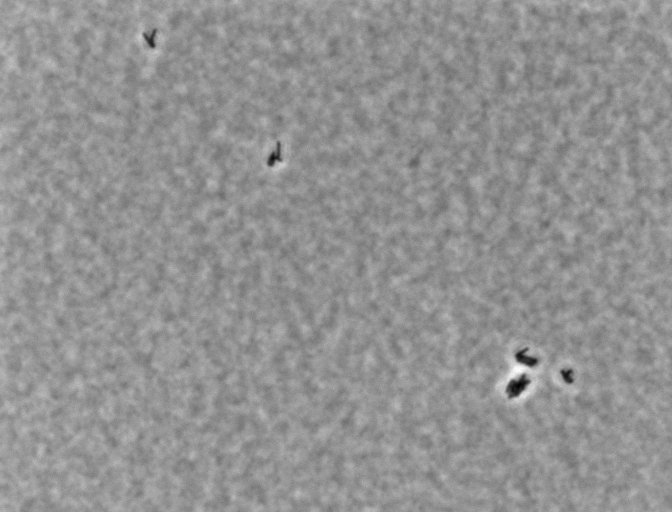
Listeria innocua